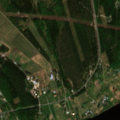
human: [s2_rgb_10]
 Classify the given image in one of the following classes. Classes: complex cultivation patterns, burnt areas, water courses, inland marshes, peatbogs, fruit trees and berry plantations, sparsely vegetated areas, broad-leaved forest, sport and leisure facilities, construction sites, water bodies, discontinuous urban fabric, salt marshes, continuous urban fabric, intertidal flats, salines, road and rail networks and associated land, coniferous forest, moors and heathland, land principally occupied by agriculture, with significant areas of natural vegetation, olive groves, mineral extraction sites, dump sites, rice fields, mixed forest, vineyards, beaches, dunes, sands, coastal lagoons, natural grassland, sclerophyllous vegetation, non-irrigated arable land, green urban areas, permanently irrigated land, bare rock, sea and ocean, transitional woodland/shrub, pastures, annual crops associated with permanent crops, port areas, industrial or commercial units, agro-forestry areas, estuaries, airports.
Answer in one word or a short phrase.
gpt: discontinuous urban fabric, land principally occupied by agriculture, with significant areas of natural vegetation, mixed forest, water courses